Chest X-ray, PA view. Patient: 58 years old, sex M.
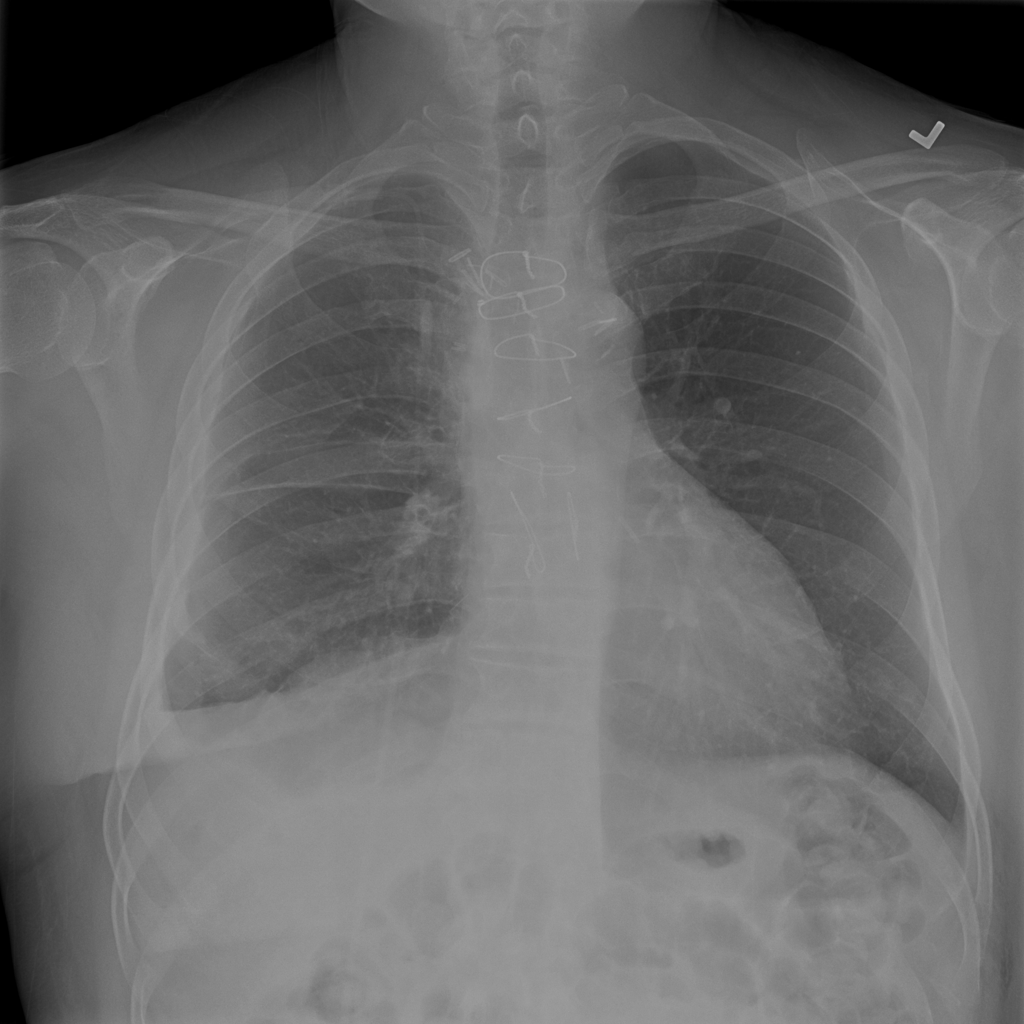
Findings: Effusion